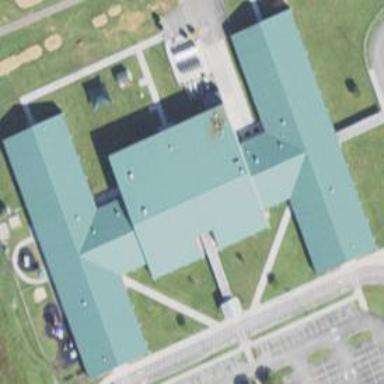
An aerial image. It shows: School building also serving as shelter.